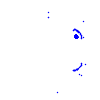
Particle: pion